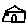
Label: house